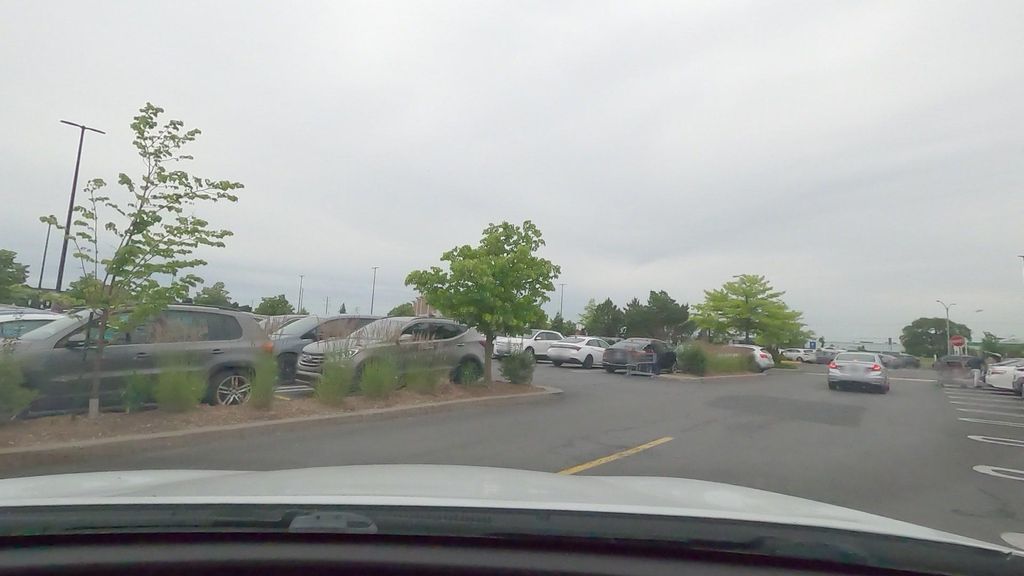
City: montreal